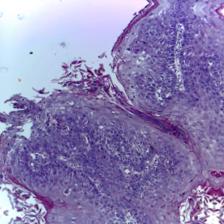
Diagnosis: OSCC